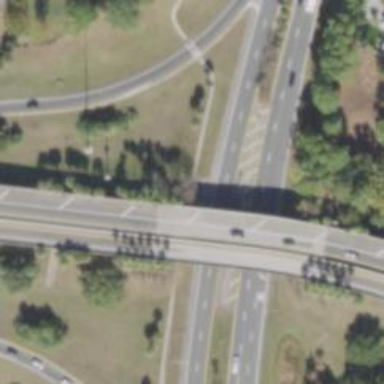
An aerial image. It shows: Bridge over motorway link with trumpet junction.